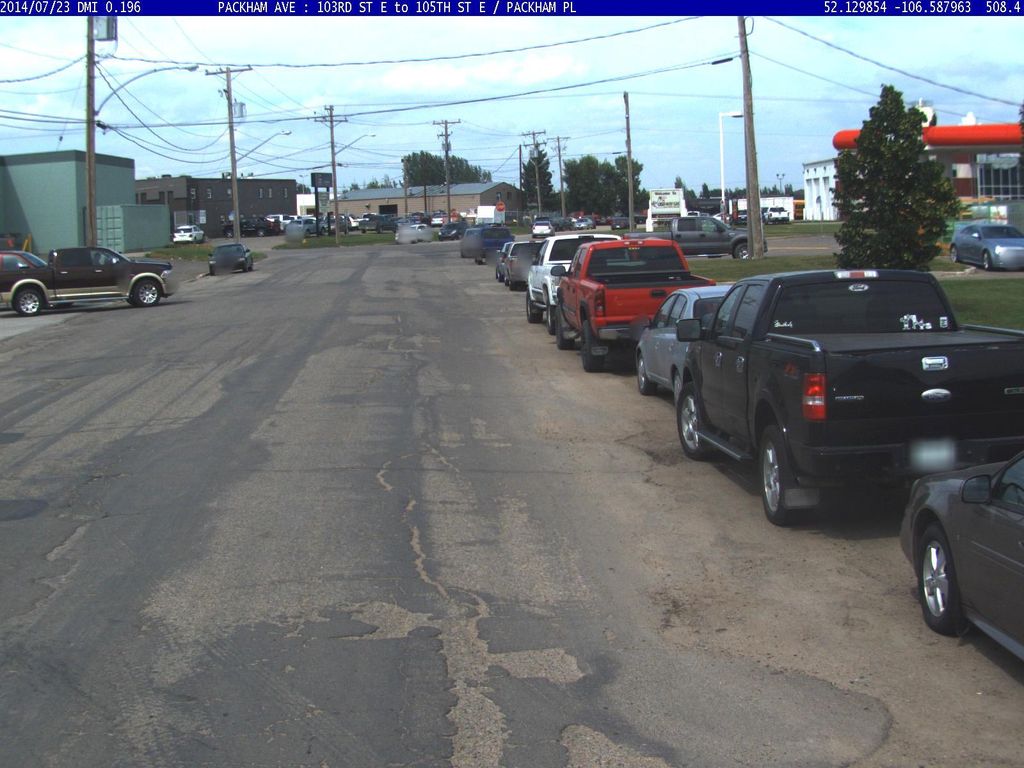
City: saskatoon